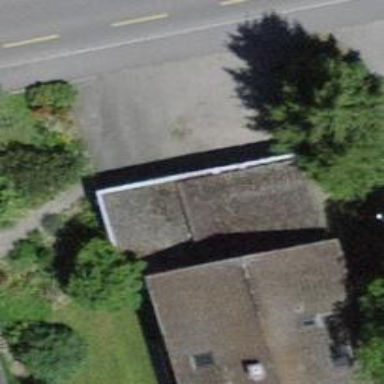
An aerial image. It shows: Garage.